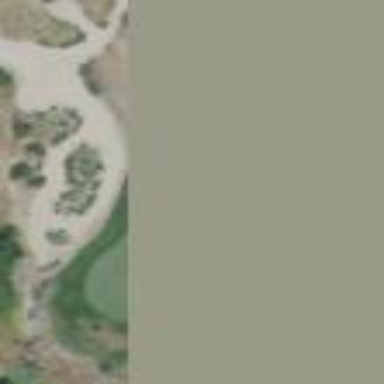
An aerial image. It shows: Rough grassy area used for golf.